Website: lowes
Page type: customer-info-address
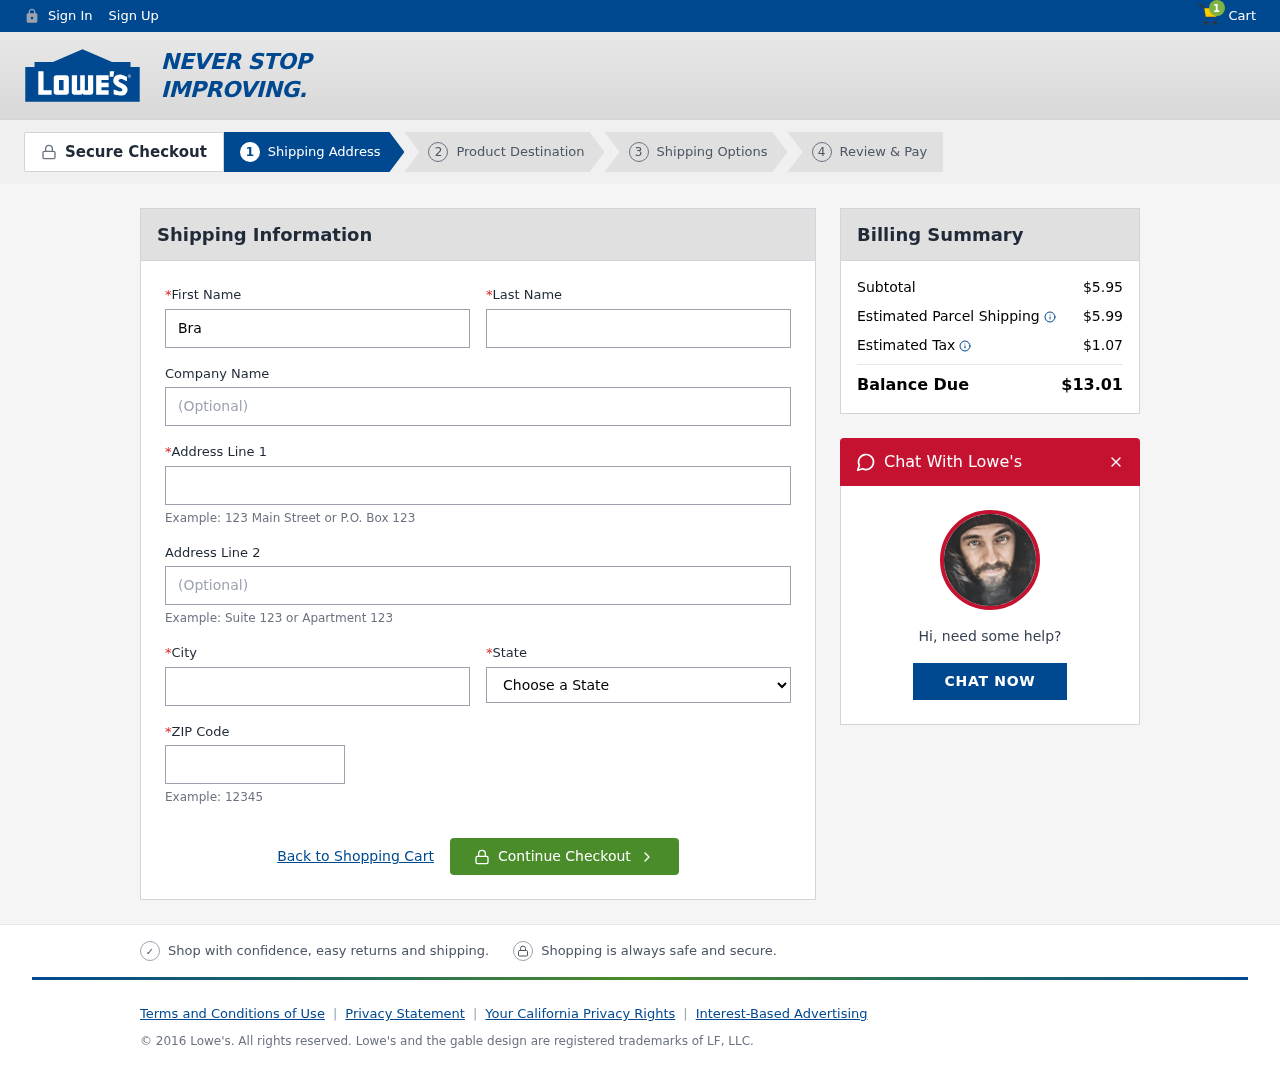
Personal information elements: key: PII_CITY
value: Port Robert
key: PII_FIRSTNAME
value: Bradley
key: PII_LASTNAME
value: Carr
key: PII_POSTCODE
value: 22248
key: PII_STATE
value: Virginia
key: PII_STREET
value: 6661 Dean Meadow
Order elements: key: ORDER_NUM_ITEMS
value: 1
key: ORDER_SUBTOTAL
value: $5.95
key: ORDER_SHIPPING_COST
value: $5.99
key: ORDER_TAX
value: $1.07
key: ORDER_TOTAL
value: $13.01